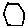
Label: hexagon